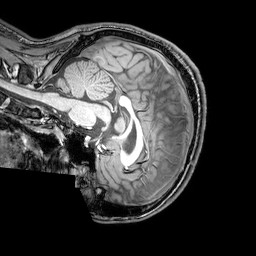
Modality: T1w
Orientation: sagittal
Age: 25
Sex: male
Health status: healthy
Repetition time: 0.081 s
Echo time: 0.037 s